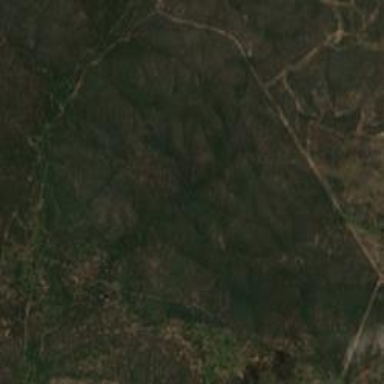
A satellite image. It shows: Forest area with forest boundary.